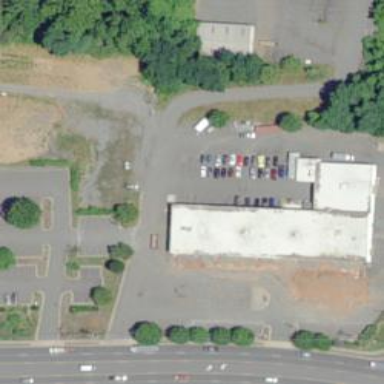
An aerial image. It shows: Retail building.